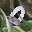
Label: 0